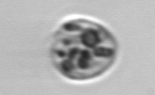
Label: Amoeba